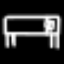
Label: bed